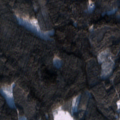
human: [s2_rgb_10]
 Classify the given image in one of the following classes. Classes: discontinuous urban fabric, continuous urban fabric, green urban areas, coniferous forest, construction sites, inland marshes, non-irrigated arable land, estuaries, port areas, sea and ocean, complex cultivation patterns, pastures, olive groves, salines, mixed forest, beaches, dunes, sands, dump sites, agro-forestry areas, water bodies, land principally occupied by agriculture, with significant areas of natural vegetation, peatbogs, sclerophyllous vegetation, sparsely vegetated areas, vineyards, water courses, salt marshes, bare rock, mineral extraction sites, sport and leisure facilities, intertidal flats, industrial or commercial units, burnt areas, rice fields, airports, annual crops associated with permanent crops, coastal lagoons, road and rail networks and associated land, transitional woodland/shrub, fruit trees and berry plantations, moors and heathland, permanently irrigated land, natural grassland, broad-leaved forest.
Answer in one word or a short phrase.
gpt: coniferous forest, mixed forest